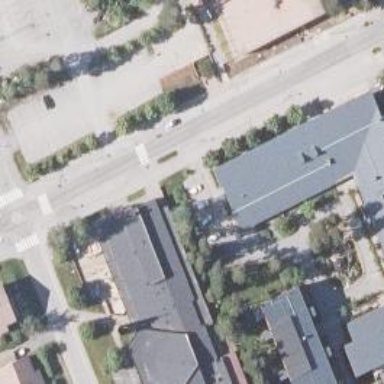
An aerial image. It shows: Asphalt cycleway.